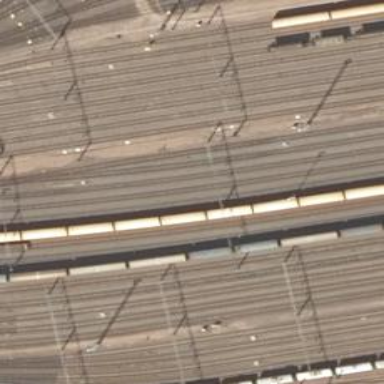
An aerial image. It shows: Rail yard with electrified contact lines for the railway.